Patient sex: M
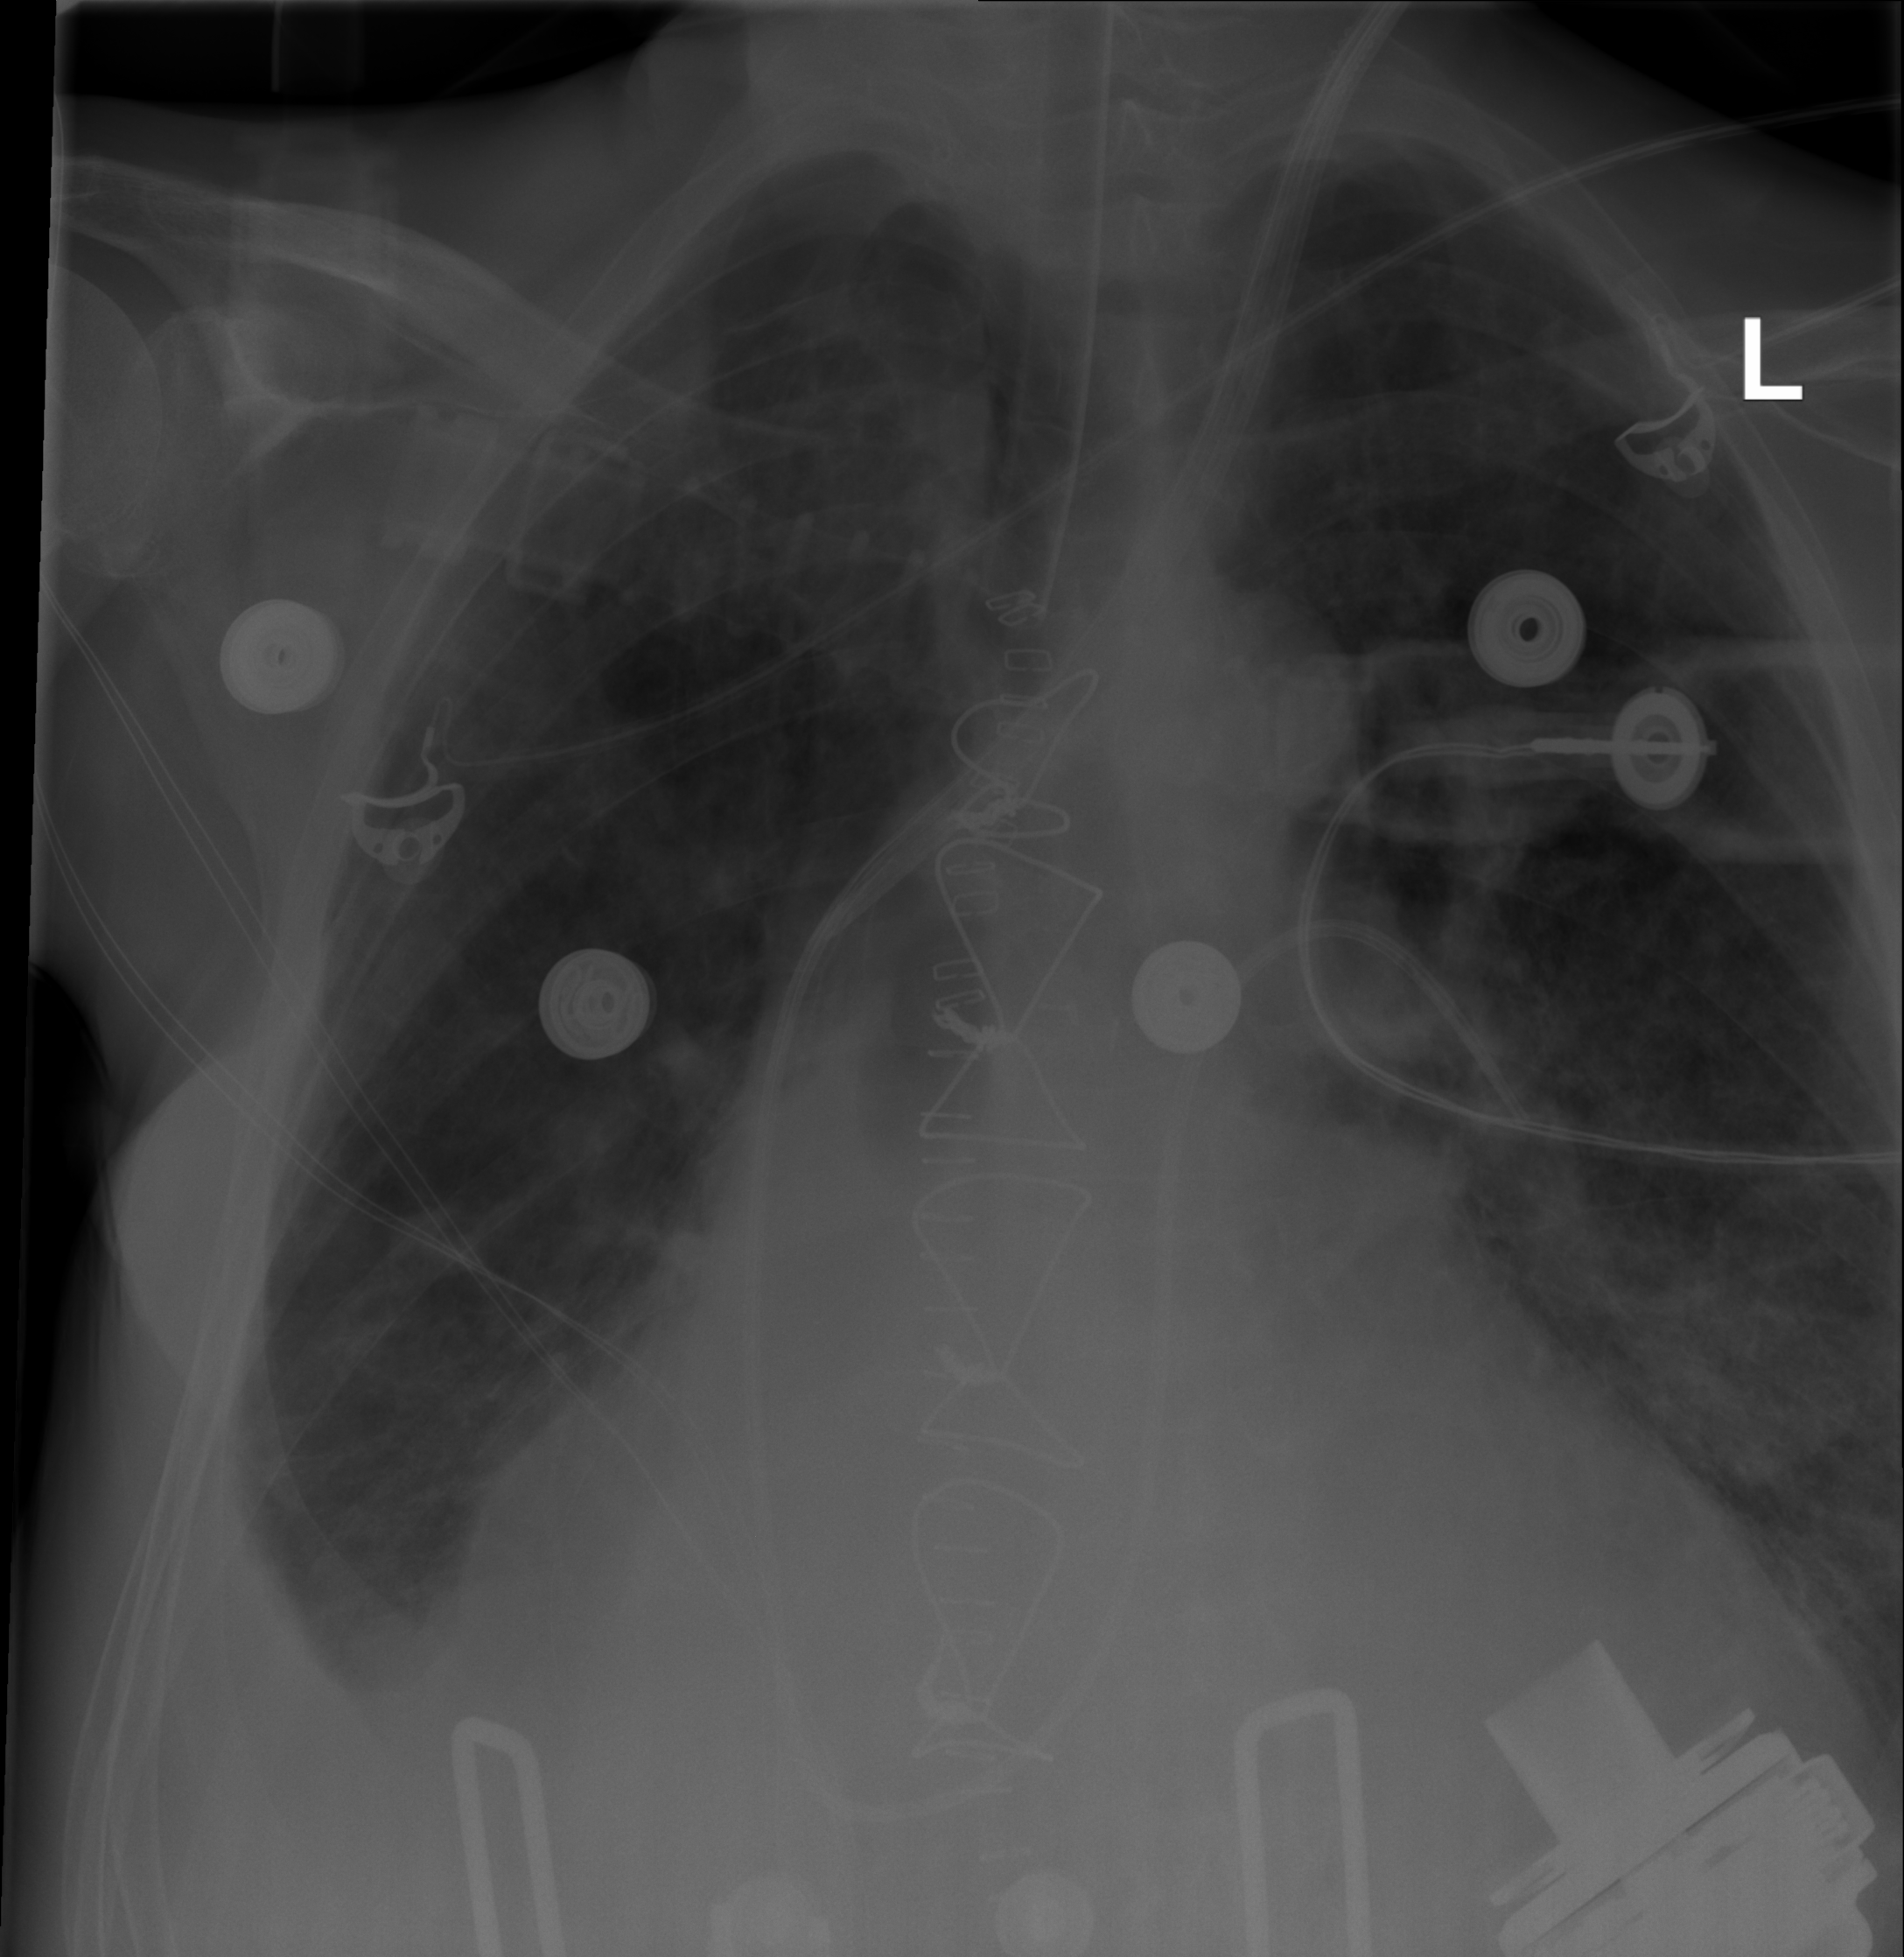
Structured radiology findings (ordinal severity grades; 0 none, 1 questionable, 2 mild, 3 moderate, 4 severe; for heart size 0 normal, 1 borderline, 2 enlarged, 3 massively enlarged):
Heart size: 2
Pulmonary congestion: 0
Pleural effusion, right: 2
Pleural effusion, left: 2
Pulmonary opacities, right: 2
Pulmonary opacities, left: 2
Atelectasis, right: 2
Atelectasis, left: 2